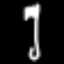
Label: fork